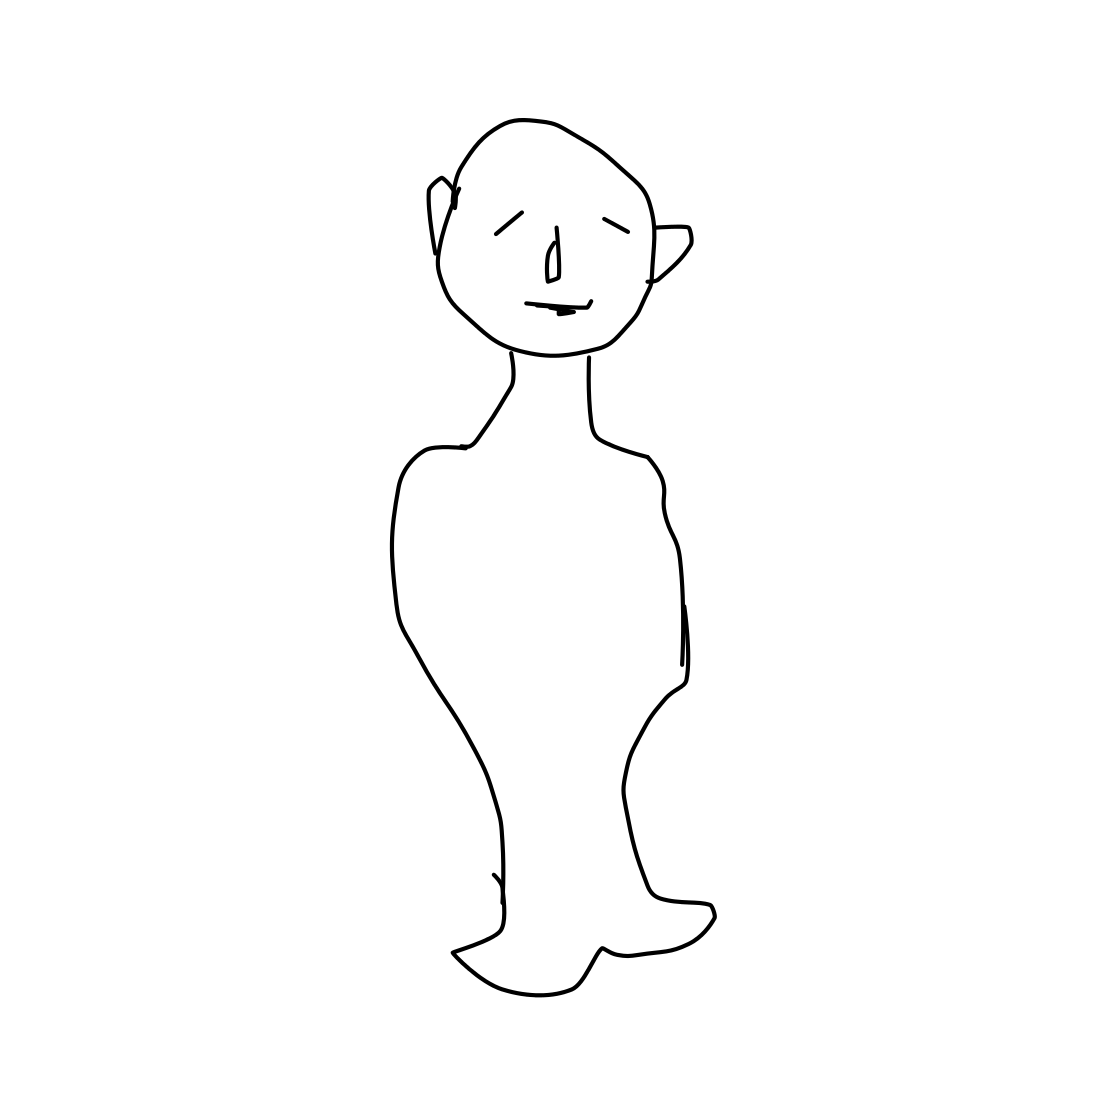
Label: mermaid